Question: When I generate a phenogram using the phytools package, the tips and tip labels of the trees are not displaying. Does anyone have any ideas on how to fix this, or another way of plotting a phenogram with nodes and tips with a y axis plotted at the value of the trait in question?
Here's what I have:
'''
midpointData <-
structure(list(Species = structure(1:6, .Label = c("Icterus_croconotus",
"Icterus_graceannae", "Icterus_icterus", "Icterus_jamacaii",
"Icterus_mesomelas", "Icterus_pectoralis"), class = "factor"),
bio_1nam = c(243L, 193L, 225L, 209L, 189L, 180L), bio_12nam = c(5127.5,
751.5, 1373, 914.5, 4043.5, 2623.5), bio_16nam = c(1470.5,
442, 656.5, 542, 1392.5, 1074), bio_17nam = c(1094.5, 51.5,
135, 189.5, 768.5, 377.5), bio_2nam = c(97.5, 91.5, 83, 82.5,
81, 102), bio_5nam = c(314, 265.5, 311, 274, 282, 281), bio_6nam = c(167.5,
132.5, 175.5, 154.5, 128, 114)), .Names = c("Species", "bio_1nam",
"bio_12nam", "bio_16nam", "bio_17nam", "bio_2nam", "bio_5nam",
"bio_6nam"), class = "data.frame", row.names = c(NA, -6L))
prunedTargetTree <-
structure(list(edge = structure(c(7L, 7L, 8L, 9L, 9L, 8L, 10L,
11L, 11L, 10L, 1L, 8L, 9L, 2L, 3L, 10L, 11L, 4L, 5L, 6L), .Dim = c(10L,
2L)), Nnode = 5L, tip.label = c("Icterus_mesomelas", "Icterus_pectoralis",
"Icterus_graceannae", "Icterus_croconotus", "Icterus_icterus",
"Icterus_jamacaii"), edge.length = c(0.152443952069696, 0.014866140819964,
0.0311847312922788, 0.106393079957453, 0.106393079957453, 0.0727572150872864,
0.0130293222294024, 0.0517912739330428, 0.0517912739330428, 0.0648205961624452
)), .Names = c("edge", "Nnode", "tip.label", "edge.length"), class = "phylo", order = "cladewise")
library(phytools)
reconBio1 <- ace(midpointData$bio_1nam, prunedTargetTree, type = "continuous", method = "ML")
bio1final <- c(reconBio1$ace, midpointData$bio_1nam)
names(bio1final) <- c(7,8,9,10,11,4,3,5,6,1,2)
plot.new()
phenogram(prunedTargetTree, bio1final, ylim = c(min(bio1final), max(bio1final)))
'''
Here's what the tree looks like:

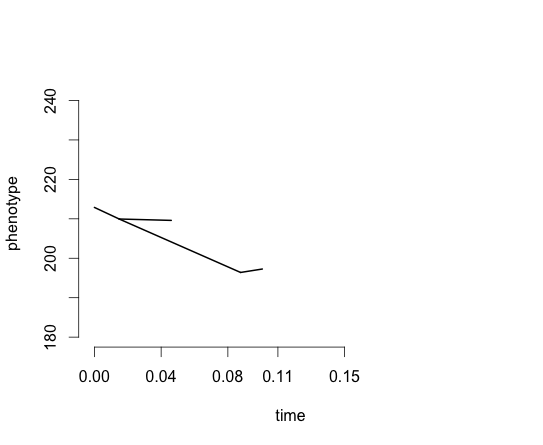
Answer: I have solved the problem, but wanted to share the solution in case others run into the same issue. pheonogram() looks for names in the argument x (aka bio1final) that match prunedTargetTree$tip.label, not the numeric index of the tip. Instead of:
'''
bio1final <- c(reconBio1$ace, midpointData$bio_1nam);
names(bio1final) <- c(7,8,9,10,11,4,3,5,6,1,2)
'''
it should read:
'''
bio1final <- c(reconBio1$ace, midpointData$bio_1nam);
names(bio1final) <- c(7,8,9,10,11,as.character(midpointData$Species))
'''
**as.character is important, because otherwise $Species is read in as a factor, and the tips of the tree still won't plot.